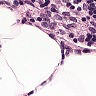
Metastatic tissue present: no